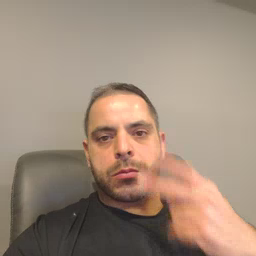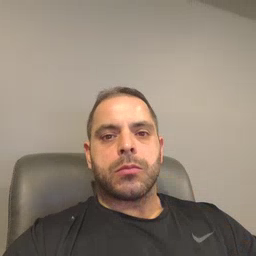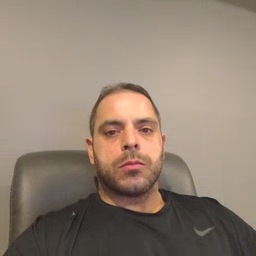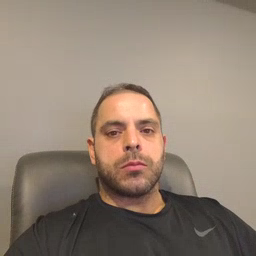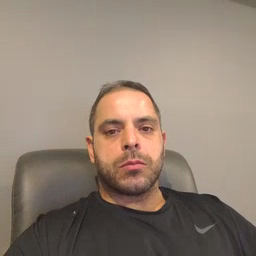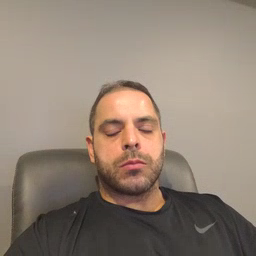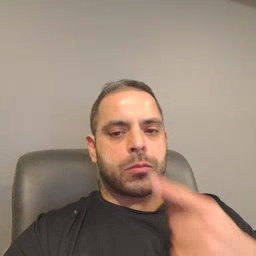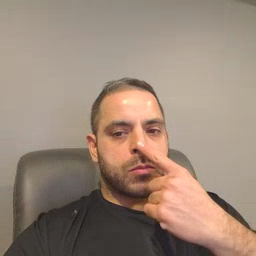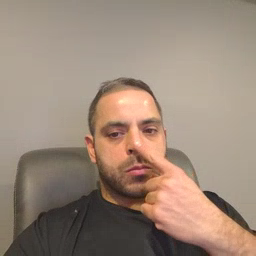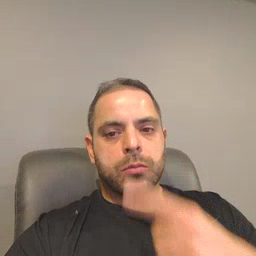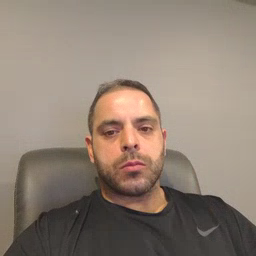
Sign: nose